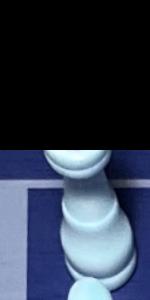
Label: King_White